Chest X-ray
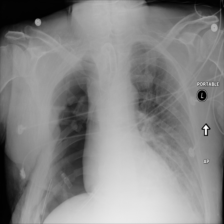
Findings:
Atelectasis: negative
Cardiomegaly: negative
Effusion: negative
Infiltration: negative
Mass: negative
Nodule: negative
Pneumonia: negative
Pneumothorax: negative
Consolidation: negative
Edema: negative
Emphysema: negative
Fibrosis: negative
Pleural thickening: negative
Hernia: negative